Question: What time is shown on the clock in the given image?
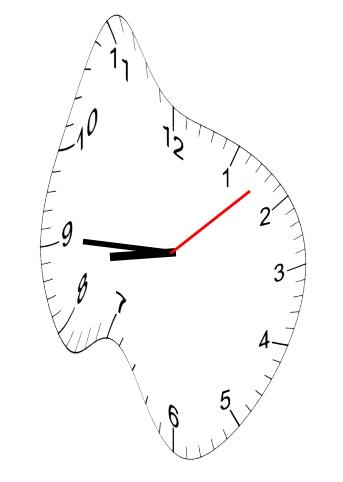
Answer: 08:45:08